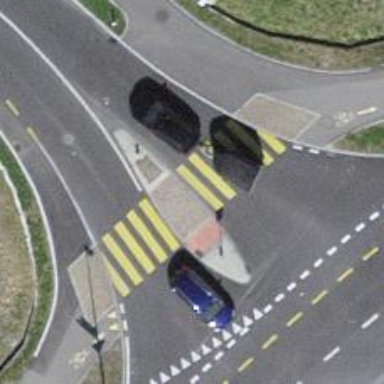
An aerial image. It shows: Kerb barrier.